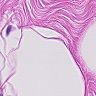
Metastatic tissue present: no